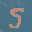
Label: 5